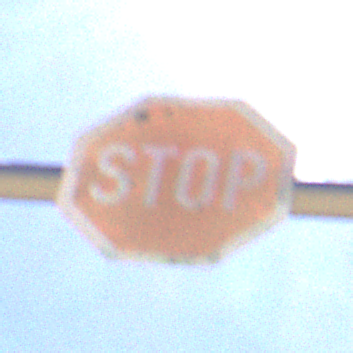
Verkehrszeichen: Stop
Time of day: Midday
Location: Outdoor (Nature)
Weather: Clear
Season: NotSpecified
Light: Natural